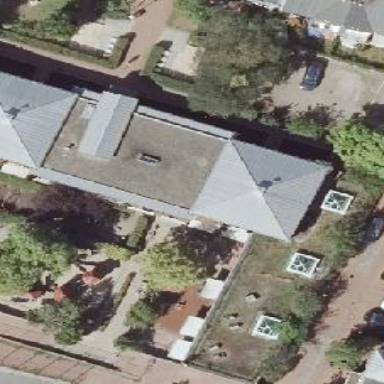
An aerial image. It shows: The roof of the building has pyramidal shape and made of eternit material.